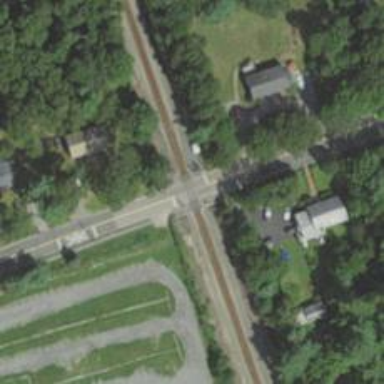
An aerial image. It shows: Railway level crossing.